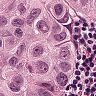
Metastatic tissue present: yes